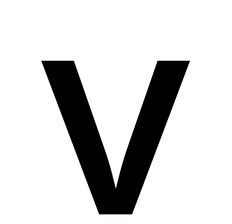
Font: Inter_Medium